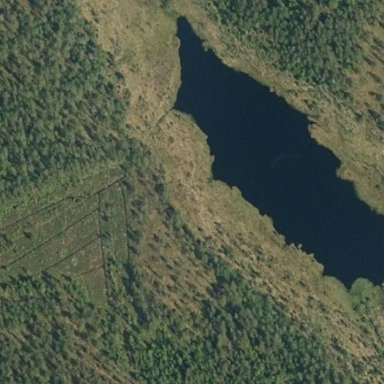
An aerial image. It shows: Lake with natural water.